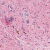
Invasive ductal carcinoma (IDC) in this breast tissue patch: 0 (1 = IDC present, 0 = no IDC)